Field crop: maize
Growth stage: 2
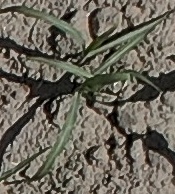
Species: sorghum